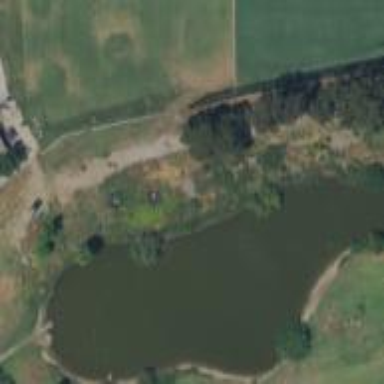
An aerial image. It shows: Water hazard in golf course. The hazard is natural water feature.